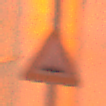
Verkehrszeichen: UnebeneFahrbahn
Umgebung: Outdoor, Urban
Tageszeit: Night
Wetter: Overcast
Licht: Artificial
Jahreszeit: Winter
Kontrast: MediumContrast